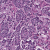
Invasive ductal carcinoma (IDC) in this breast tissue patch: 1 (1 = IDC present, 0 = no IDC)